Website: home-depot
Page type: order-tracking
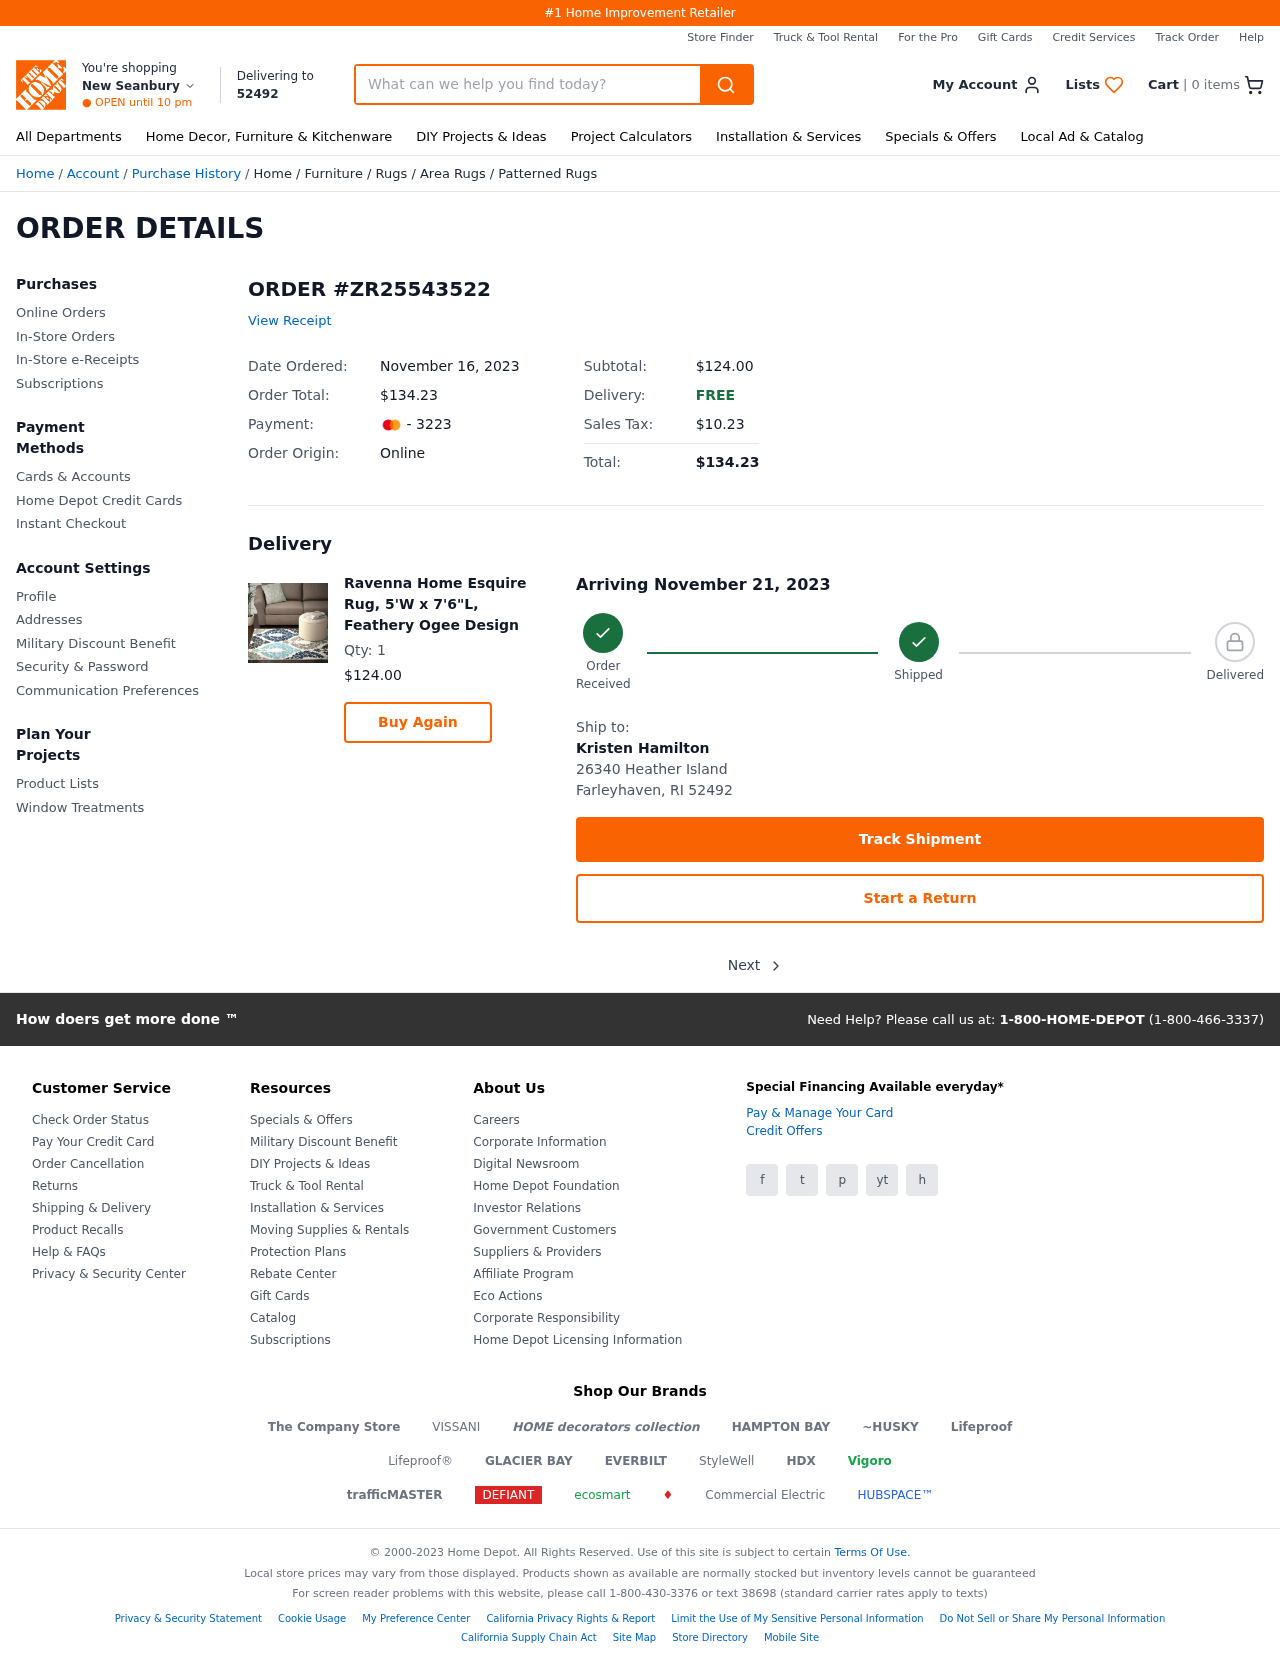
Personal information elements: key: PII_CARD_LAST4
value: - 3223
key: PII_CITY2
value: New Seanbury
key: PII_CITY_STATE_ZIP
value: Farleyhaven, RI 52492
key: PII_FULLNAME
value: Kristen Hamilton
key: PII_POSTCODE
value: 52492
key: PII_STREET
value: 26340 Heather Island
Product elements: key: PRODUCT1_BREADCRUMB
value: Home
Furniture
Rugs
Area Rugs
Patterned Rugs
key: PRODUCT1_NAME
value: Ravenna Home Esquire Rug, 5'W x 7'6"L, Feathery Ogee Design
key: PRODUCT1_PRICE
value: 124
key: PRODUCT1_QUANTITY
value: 1
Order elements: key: ORDER_NUM_ITEMS
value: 0
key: ORDER_ID
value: ZR25543522
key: ORDER_DATE
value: November 16, 2023
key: ORDER_TOTAL
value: $134.23
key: ORDER_SUBTOTAL
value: $124.00
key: ORDER_TAX
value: $10.23
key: ORDER_DELIVERY_DATE
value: Arriving November 21, 2023
Search elements: key: HEADER_SEARCH
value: What can we help you find today?